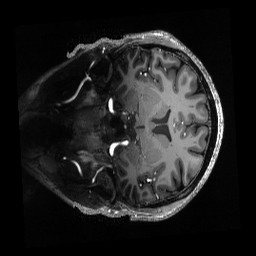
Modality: T1w
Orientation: coronal
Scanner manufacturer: siemens
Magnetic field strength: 7 T
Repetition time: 3.82 s
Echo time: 0.00172 s